Question: I have setup a 'UIScrollView' which contains two 'ViewController's'. This is how my 'viewDidLoad' looks like:
'''
override func viewDidLoad() {
super.viewDidLoad()
// Do any additional setup after loading the view, typically from a nib.
scrollView.delegate = self
self.automaticallyAdjustsScrollViewInsets = false
let allViewController = self.storyboard!.instantiateViewControllerWithIdentifier("All") as! AllViewController;
let favoritesViewController = self.storyboard!.instantiateViewControllerWithIdentifier("Favorites") as! FavoritesViewController;
scrollView!.contentSize = CGSizeMake(2*CGRectGetWidth(allViewController.view.frame), CGRectGetHeight(scrollView!.frame));
let viewControllers = [allViewController, favoritesViewController]
var idx:Int = 0;
for viewController in viewControllers {
addChildViewController(viewController);
let originX:CGFloat = CGFloat(idx) * CGRectGetWidth(scrollView!.frame);
viewController.view.frame = CGRectMake(originX, 0, viewController.view.frame.size.width, viewController.view.frame.size.height);
scrollView!.addSubview(viewController.view)
viewController.didMoveToParentViewController(self)
idx++;
}
'''
On the iPhone 6 simulator everything works ok, but when I run it on the iPhone 5 simulator there is gap between the controllers when scrolling:
[]
The scrollView has auto layout set as 0 for leading, trailing, top and bottom.
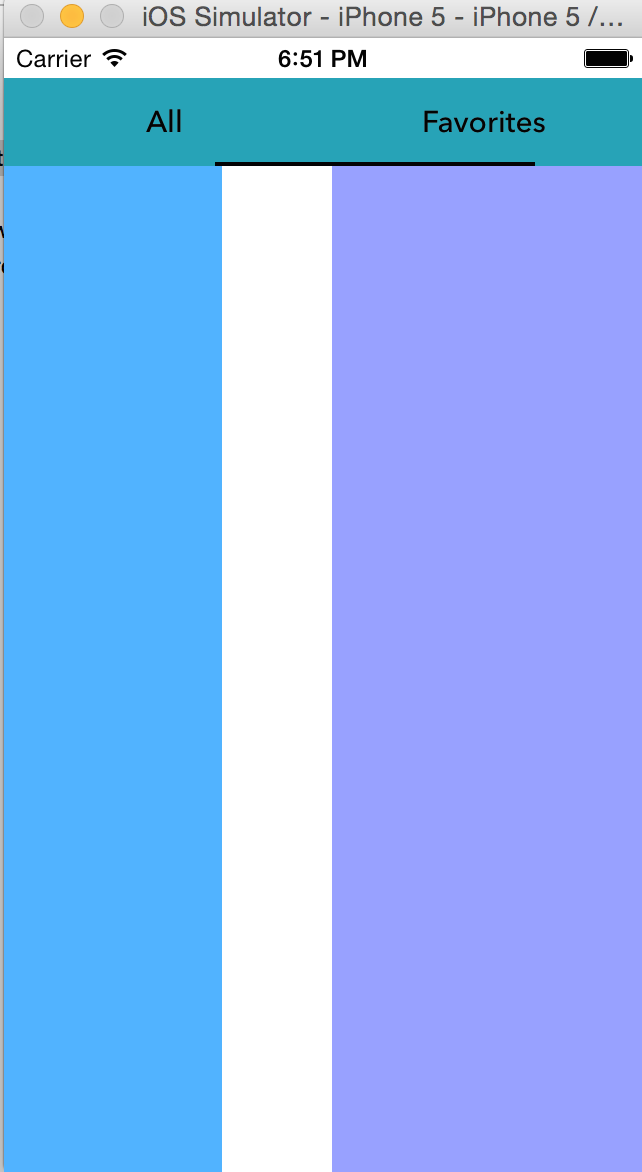
Answer: If you want to set the origins in 'viewDidLoad:' and you definitely know that your scroll view will have the width of your screen, in your calculation logic instead of 'CGRectGetWidth(scrollView!.frame)' use
'''
var bounds = UIScreen.mainScreen().bounds
var width = bounds.size.width
'''
in order to get proper width before your subviews did layout.
<URL>
As someone mentioned here, I unchecked scrollview's 'Autoresize Subviews' property, subclassed 'UITableViewCell' and pushed my commit to github. Check it through the link I provided above. Here you are the results with button aligned to the right:
<URL>
The main concepts are described in my SO answer <URL>